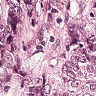
Metastatic tissue present: yes